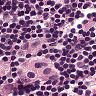
Metastatic tissue present: yes